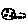
Label: moon